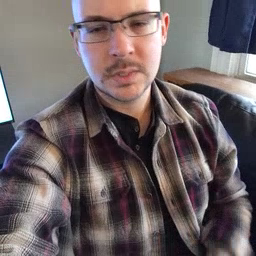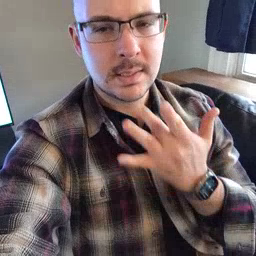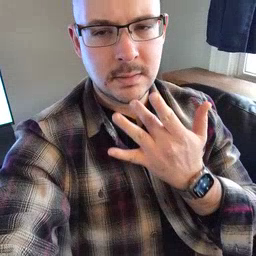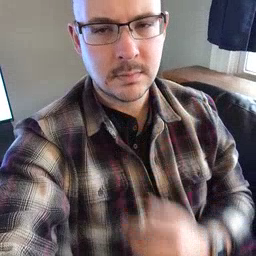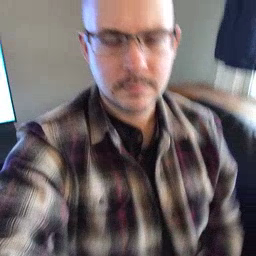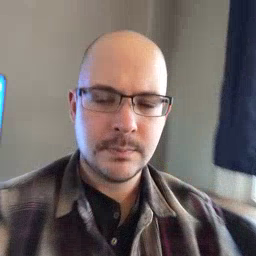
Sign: taste